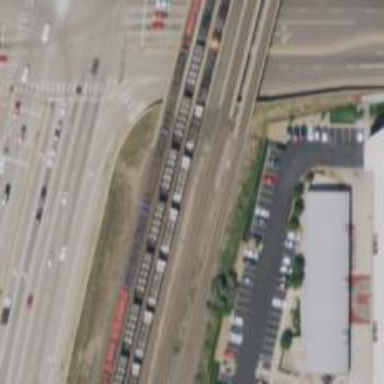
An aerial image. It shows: Bridge for light rail railway electrified with contact line.